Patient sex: F
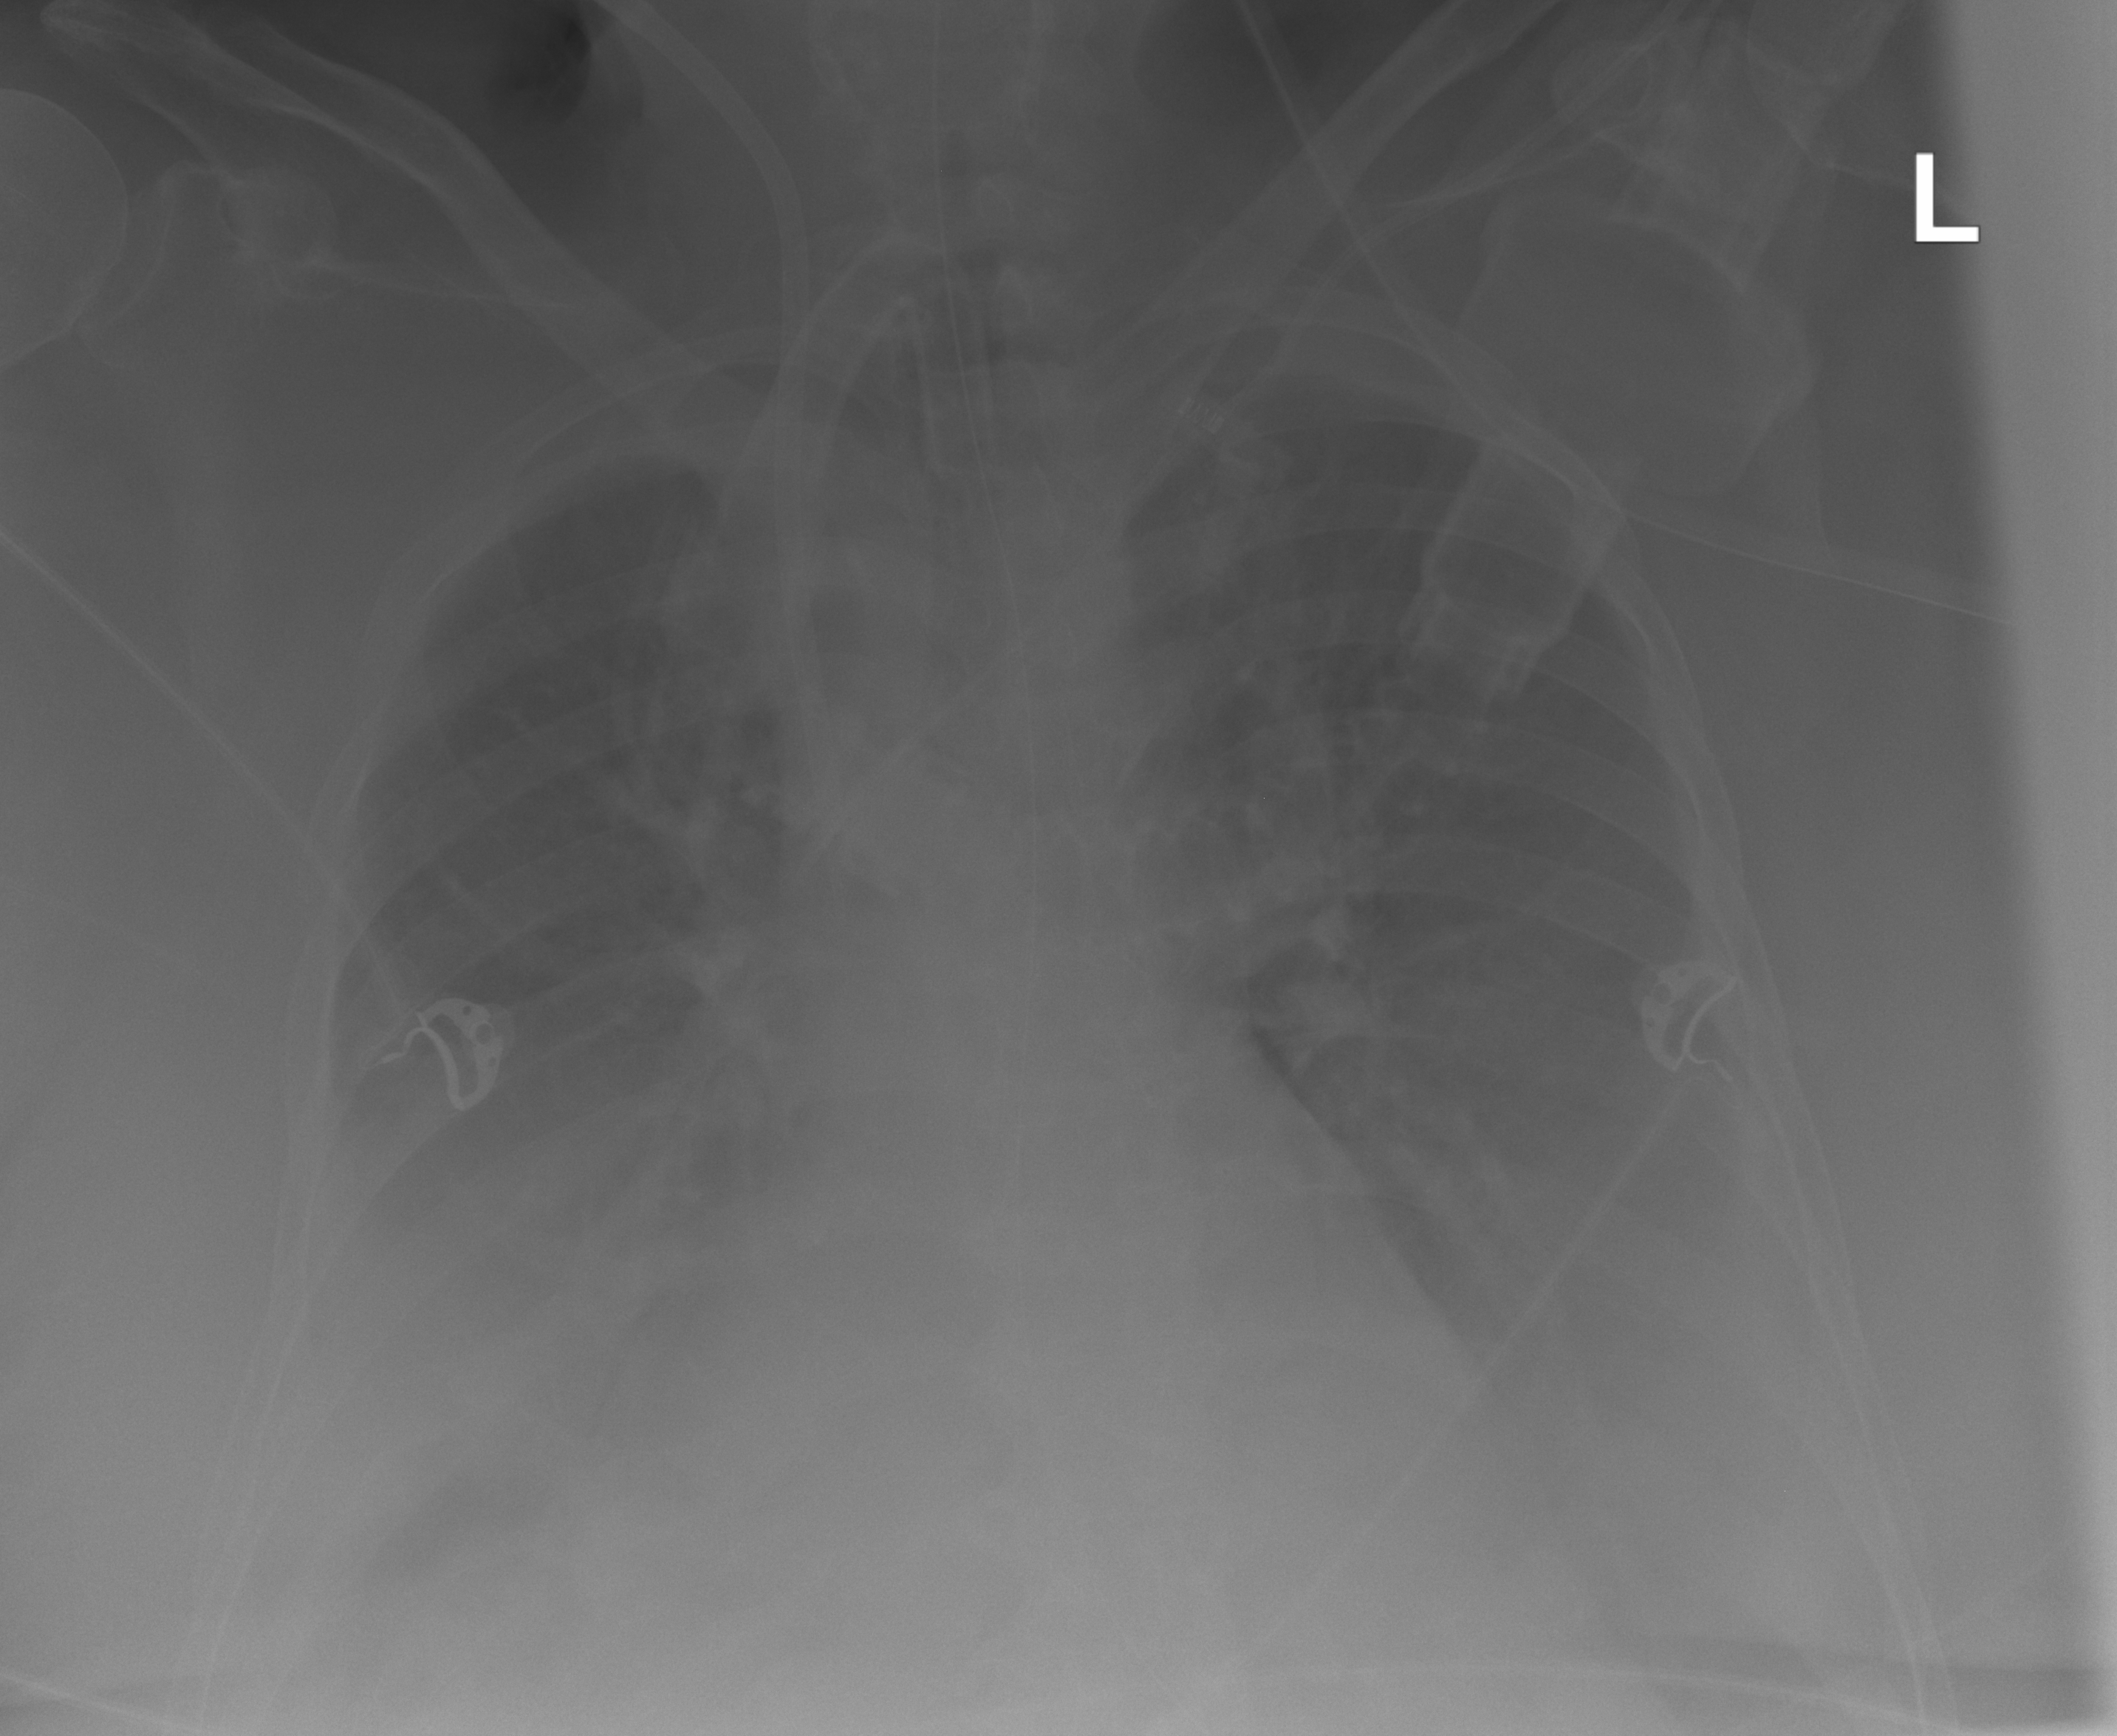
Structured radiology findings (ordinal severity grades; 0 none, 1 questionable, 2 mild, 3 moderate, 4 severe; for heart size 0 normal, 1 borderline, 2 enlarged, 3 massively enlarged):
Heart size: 0
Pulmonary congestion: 0
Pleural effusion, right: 3
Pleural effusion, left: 3
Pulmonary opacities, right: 0
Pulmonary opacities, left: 0
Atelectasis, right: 2
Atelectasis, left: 2